Aerial crown-view tile of a tropical tree (Barro Colorado Island, Panama), acquired 20240918:
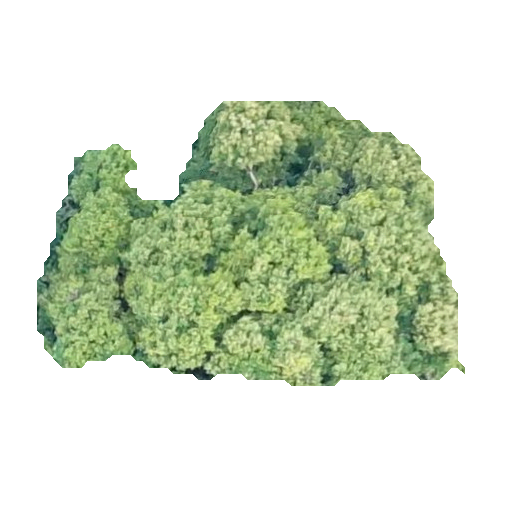
Species: Prioria copaifera
GBIF accepted scientific name: Prioria copaifera
Crown area: 143.193 m²